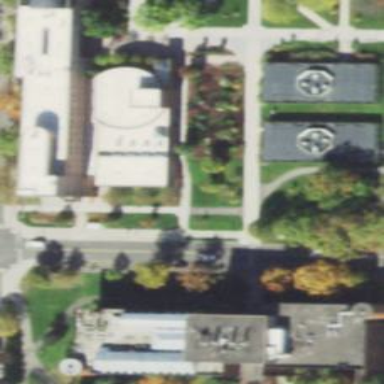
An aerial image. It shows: View of university building.